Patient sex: M
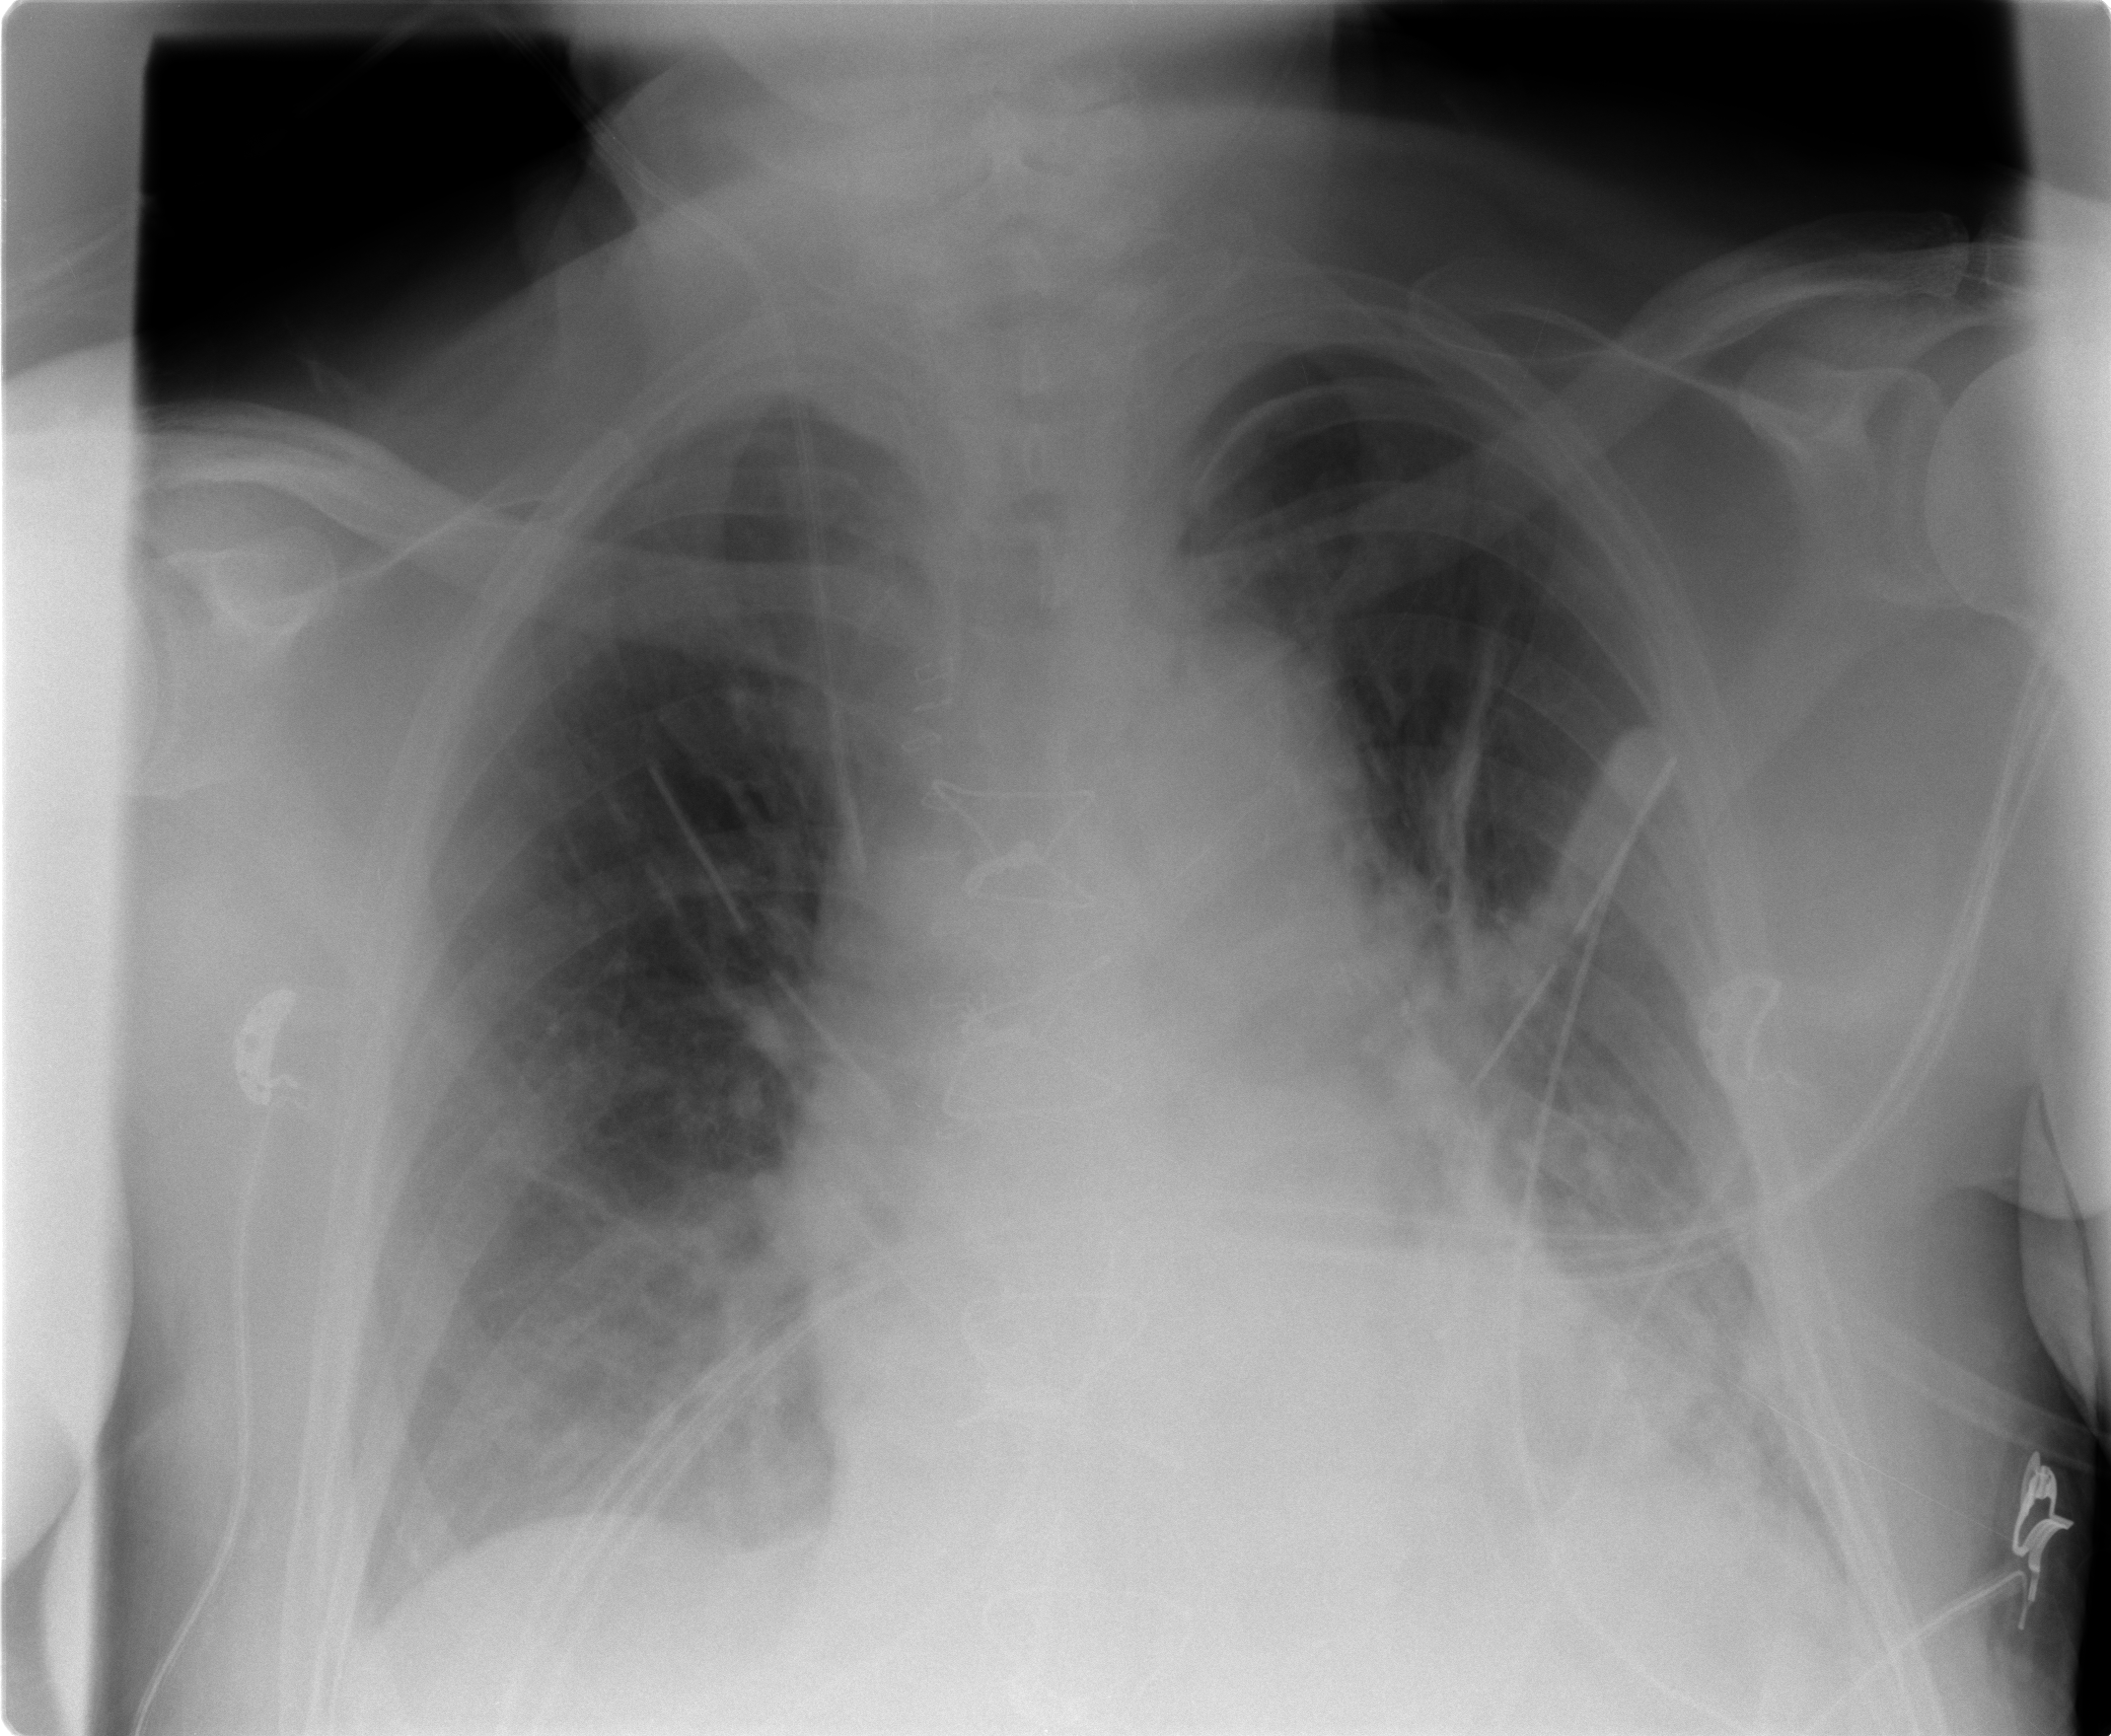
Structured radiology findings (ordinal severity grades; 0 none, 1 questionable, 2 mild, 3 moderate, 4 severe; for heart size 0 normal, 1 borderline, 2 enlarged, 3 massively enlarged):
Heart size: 2
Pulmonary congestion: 2
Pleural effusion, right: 2
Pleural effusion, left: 2
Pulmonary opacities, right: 0
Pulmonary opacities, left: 0
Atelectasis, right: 3
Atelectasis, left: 3